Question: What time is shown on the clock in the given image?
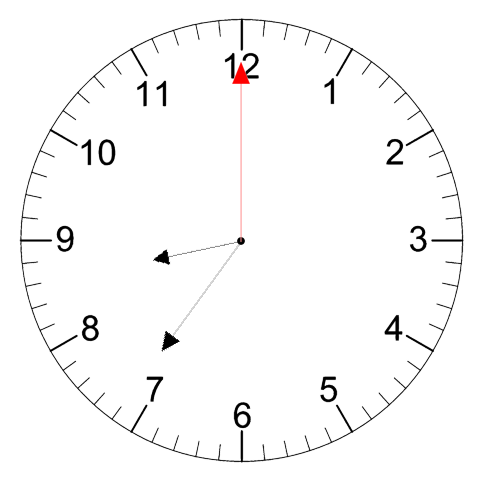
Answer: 08:36:00